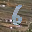
Label: 6